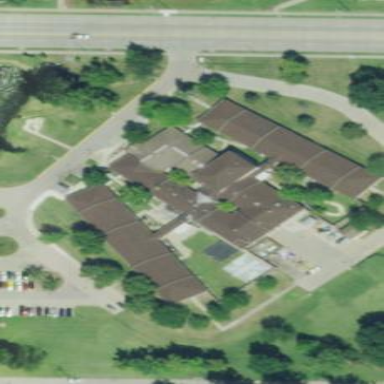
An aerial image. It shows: Hospital building.